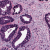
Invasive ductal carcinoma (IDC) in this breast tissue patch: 0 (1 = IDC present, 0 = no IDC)